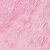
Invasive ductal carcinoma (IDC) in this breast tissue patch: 0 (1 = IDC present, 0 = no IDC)